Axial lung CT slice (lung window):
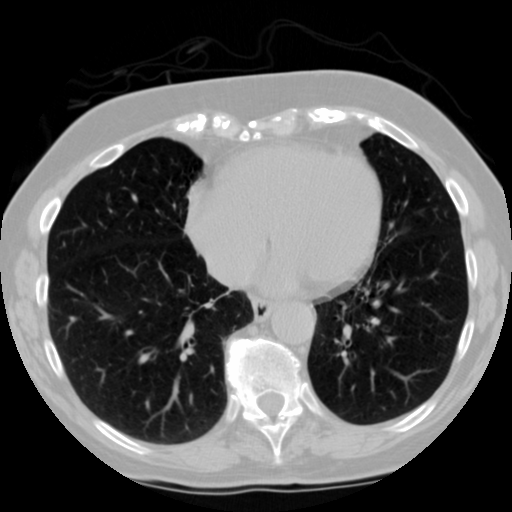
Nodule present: no